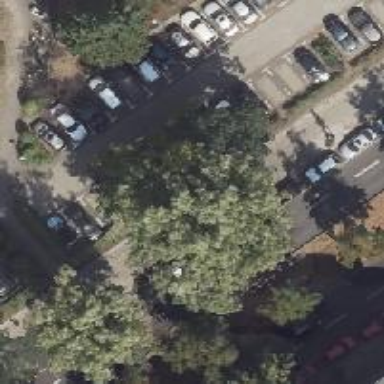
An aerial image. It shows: Deciduous tree with broadleaved leaves.